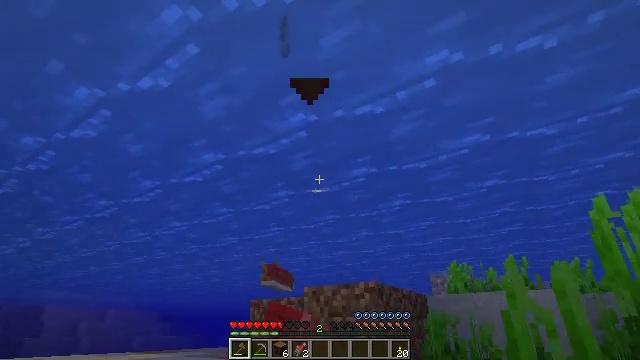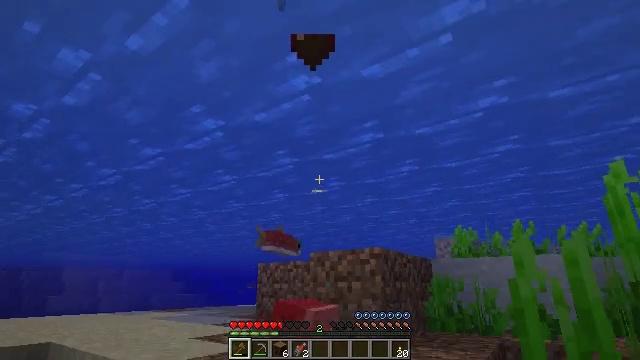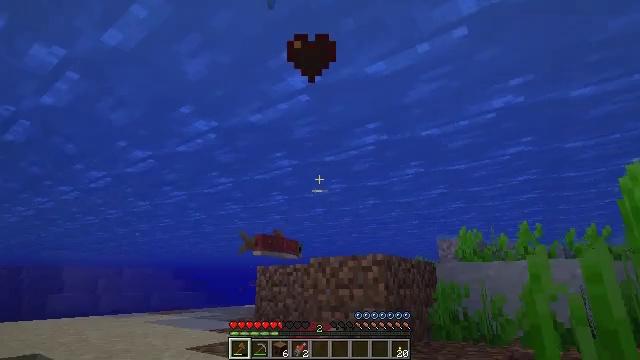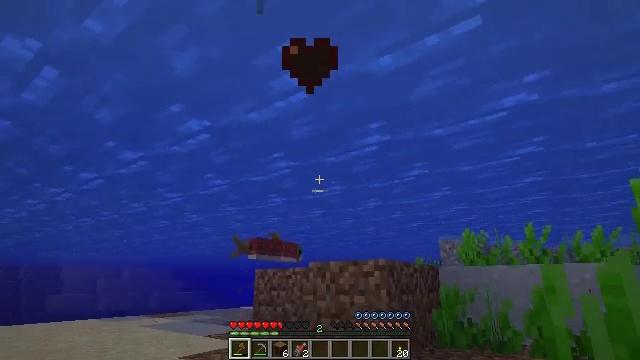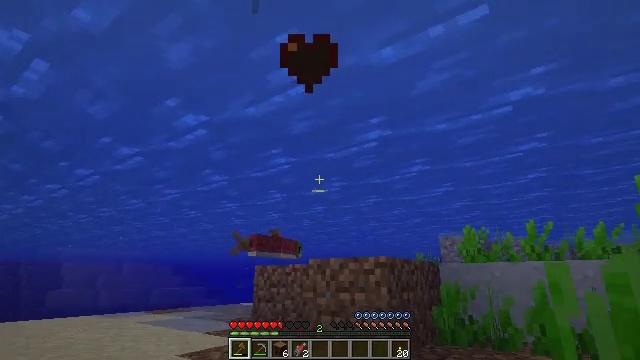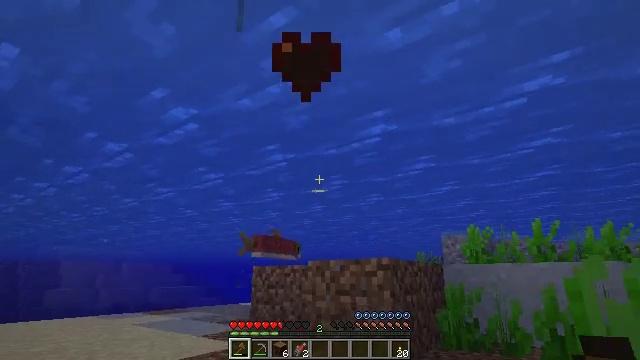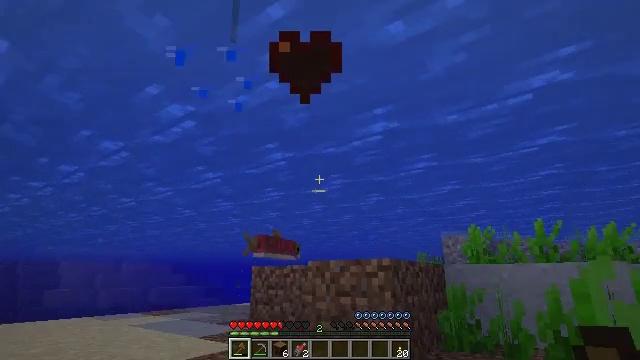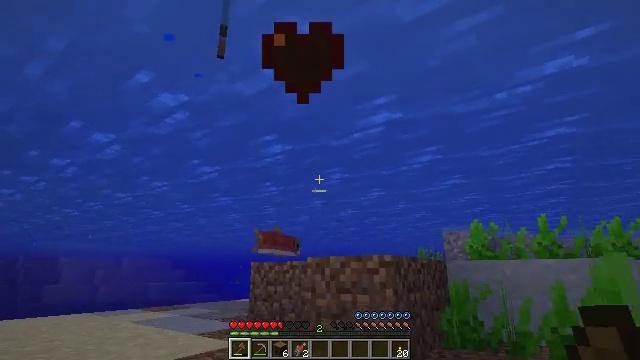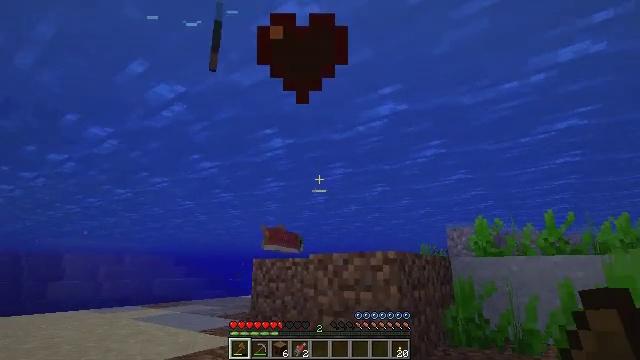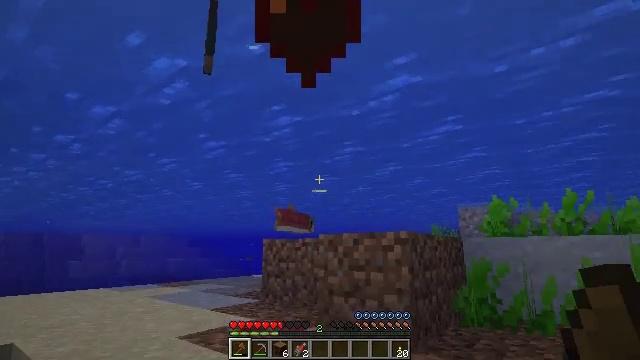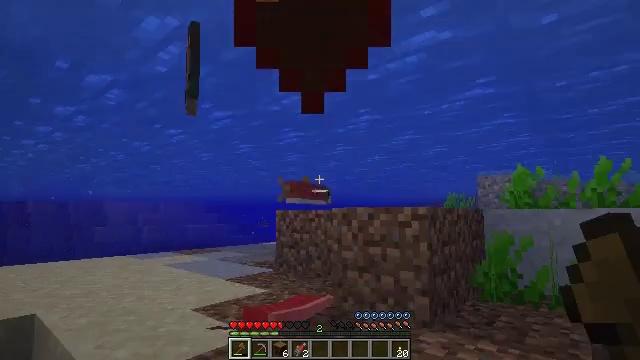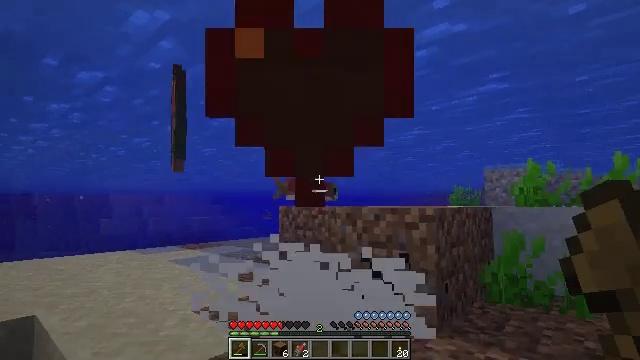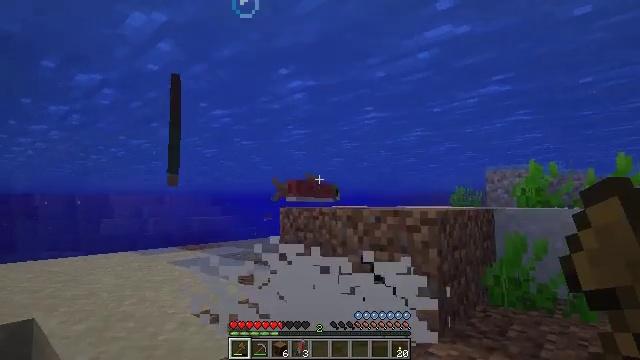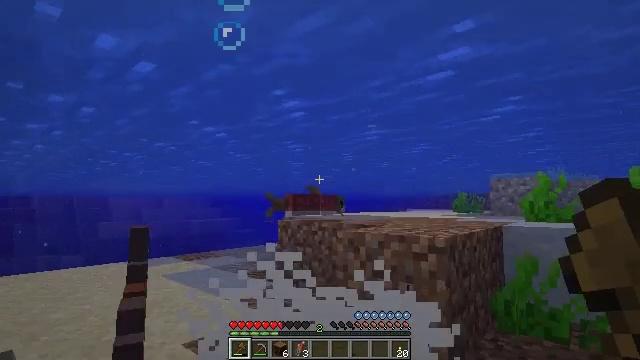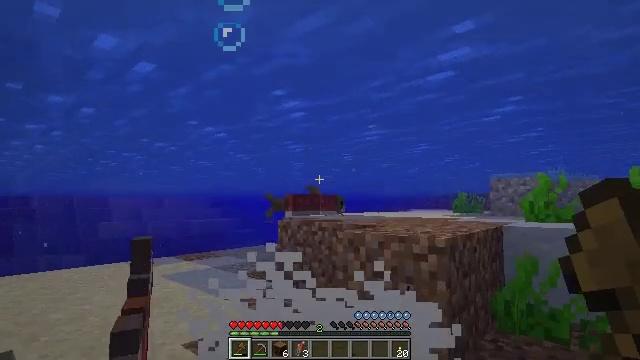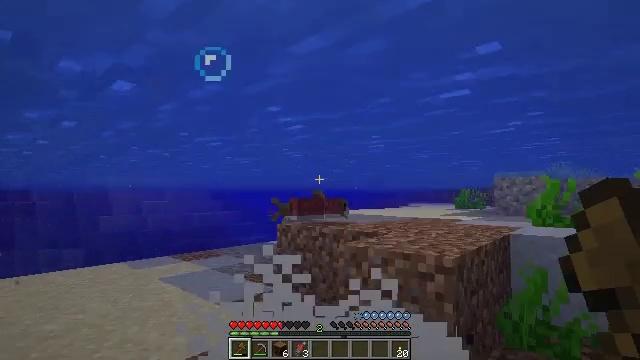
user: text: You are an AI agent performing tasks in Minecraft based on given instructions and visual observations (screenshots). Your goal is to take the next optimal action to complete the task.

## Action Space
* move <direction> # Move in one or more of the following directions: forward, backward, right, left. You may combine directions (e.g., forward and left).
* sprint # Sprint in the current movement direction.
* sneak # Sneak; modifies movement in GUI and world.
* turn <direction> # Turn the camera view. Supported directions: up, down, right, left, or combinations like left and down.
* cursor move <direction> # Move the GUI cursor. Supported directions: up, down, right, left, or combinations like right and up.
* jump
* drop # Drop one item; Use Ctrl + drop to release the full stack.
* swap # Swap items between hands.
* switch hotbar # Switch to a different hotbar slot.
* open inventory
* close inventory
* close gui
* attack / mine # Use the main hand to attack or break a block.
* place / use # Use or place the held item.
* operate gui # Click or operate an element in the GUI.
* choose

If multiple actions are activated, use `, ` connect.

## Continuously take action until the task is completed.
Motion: motion action
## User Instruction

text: Kill the salmon.
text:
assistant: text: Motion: move forward, turn left and down, jump
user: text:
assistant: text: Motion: move forward
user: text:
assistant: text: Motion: move forward
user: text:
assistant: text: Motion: move forward
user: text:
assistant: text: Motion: move forward
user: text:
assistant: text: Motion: move forward
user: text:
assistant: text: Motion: move forward
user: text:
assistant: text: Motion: move forward
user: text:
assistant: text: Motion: move forward, turn left and down, jump
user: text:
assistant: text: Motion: move forward, turn left and down, jump
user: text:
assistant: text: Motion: move forward, turn down, jump
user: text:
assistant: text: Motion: move forward, jump
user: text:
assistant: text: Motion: move forward, jump
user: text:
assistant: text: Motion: move forward, jump
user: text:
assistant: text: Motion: move forward, turn down, jump
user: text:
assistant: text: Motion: move forward, turn down, jump
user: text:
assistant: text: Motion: move forward
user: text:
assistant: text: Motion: move forward
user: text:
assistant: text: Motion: move forward, turn down
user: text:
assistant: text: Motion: move forward, turn down
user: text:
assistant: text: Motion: move forward
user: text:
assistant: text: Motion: move forward, sprint
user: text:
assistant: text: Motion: move forward, sprint
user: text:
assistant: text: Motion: move forward, sprint
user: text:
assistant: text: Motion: move forward, sprint, turn down
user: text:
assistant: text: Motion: move forward, sprint, turn right and down
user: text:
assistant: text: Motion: move forward, sprint, turn down
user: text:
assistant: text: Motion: move forward, sprint
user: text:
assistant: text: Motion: move forward, sprint
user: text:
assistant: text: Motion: move forward, sprint